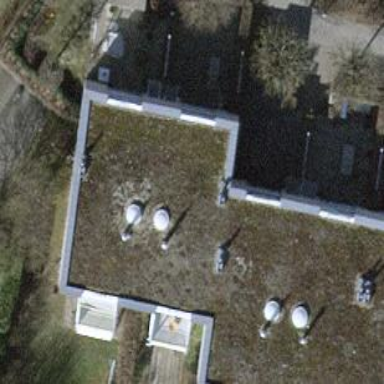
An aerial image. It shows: Flat roofed building.